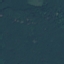
Label: Forest